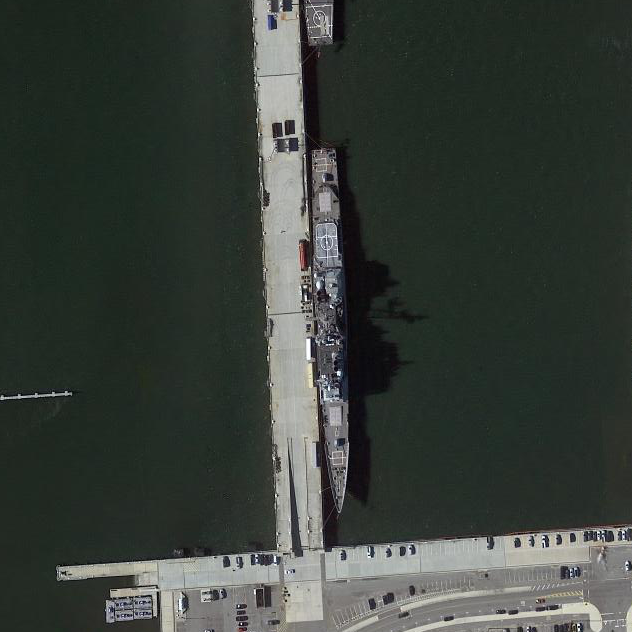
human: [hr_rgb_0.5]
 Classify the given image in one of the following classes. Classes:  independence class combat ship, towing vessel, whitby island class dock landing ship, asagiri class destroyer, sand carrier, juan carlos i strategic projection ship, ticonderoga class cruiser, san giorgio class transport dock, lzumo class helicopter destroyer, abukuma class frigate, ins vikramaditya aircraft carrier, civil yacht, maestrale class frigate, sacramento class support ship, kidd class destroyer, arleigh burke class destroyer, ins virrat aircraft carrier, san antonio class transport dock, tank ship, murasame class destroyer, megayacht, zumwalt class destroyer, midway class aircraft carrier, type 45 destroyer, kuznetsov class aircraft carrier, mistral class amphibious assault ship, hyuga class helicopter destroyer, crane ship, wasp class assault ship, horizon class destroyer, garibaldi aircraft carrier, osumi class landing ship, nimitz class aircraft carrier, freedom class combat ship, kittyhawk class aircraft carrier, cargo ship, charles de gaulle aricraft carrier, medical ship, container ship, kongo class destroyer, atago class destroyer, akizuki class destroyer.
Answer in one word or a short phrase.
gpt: Ticonderoga class cruiser